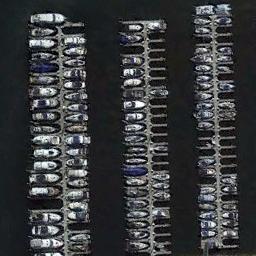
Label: harbor